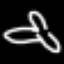
Label: airplane